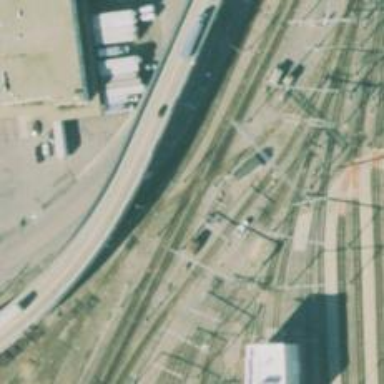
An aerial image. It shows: Railway crossing.